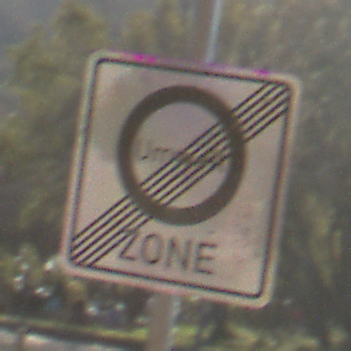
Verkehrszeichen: EndeUmweltzone
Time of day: SunriseSunset
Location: Outdoor (Nature)
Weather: Clear
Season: NotSpecified
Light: Natural